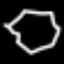
Label: octagon